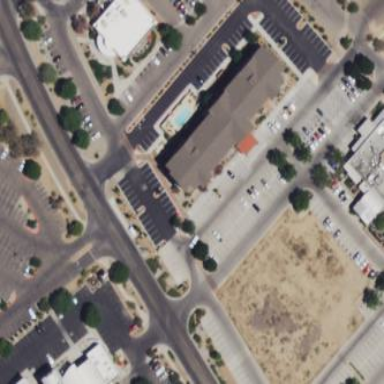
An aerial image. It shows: Hotel building.